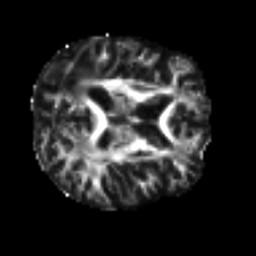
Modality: FA
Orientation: axial
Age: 49
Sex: female
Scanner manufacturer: siemens
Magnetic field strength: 3 T
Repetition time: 4.987 s
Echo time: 0.0792 s